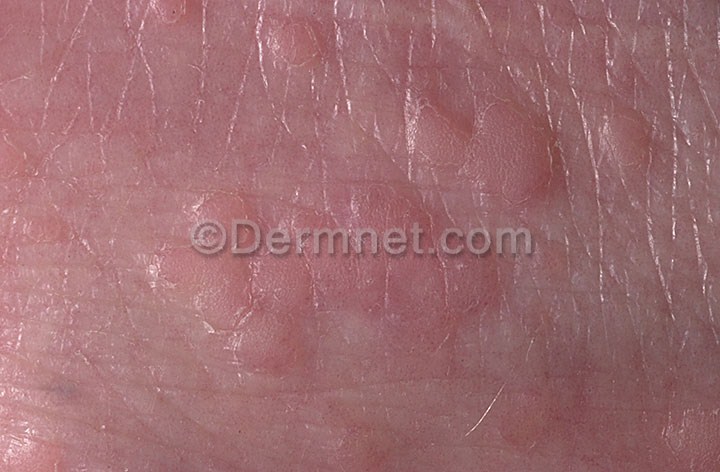
Disease: Warts Molluscum and other Viral Infections